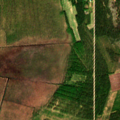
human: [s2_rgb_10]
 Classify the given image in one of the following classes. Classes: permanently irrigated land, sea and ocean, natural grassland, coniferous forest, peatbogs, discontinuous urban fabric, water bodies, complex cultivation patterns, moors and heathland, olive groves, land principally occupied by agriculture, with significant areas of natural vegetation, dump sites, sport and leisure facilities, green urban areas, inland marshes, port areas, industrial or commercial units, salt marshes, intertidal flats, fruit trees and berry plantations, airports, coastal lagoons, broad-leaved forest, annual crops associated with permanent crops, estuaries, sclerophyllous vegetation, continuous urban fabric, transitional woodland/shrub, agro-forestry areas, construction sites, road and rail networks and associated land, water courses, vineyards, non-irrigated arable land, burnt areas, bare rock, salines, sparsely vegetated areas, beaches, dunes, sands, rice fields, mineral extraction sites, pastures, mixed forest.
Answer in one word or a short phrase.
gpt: broad-leaved forest, coniferous forest, mixed forest, transitional woodland/shrub, peatbogs